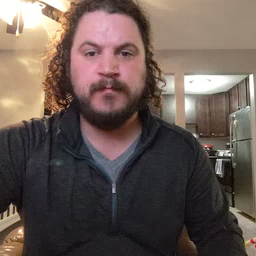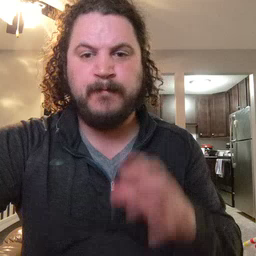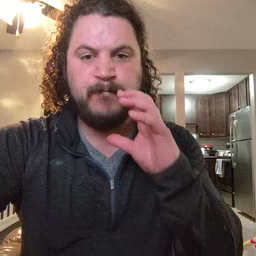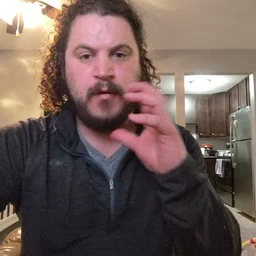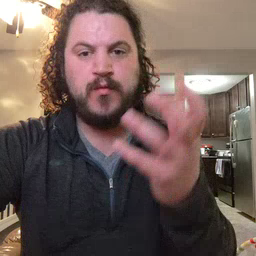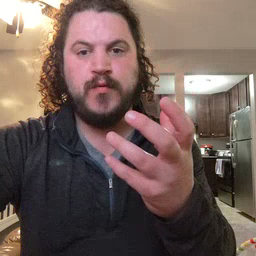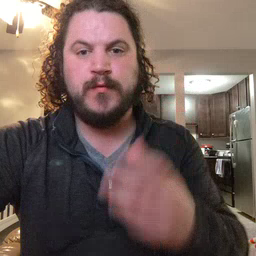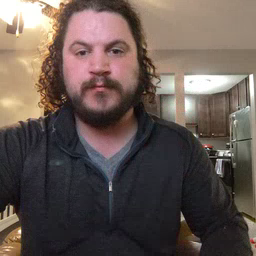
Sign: balloon